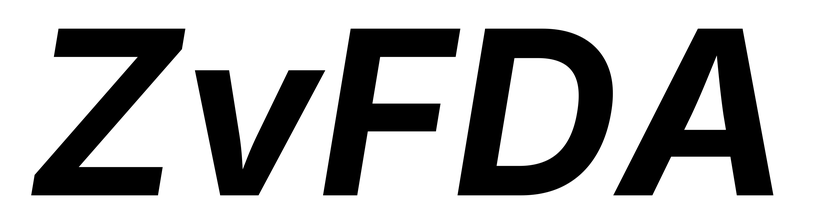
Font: Inter-Italic_Bold_Italic